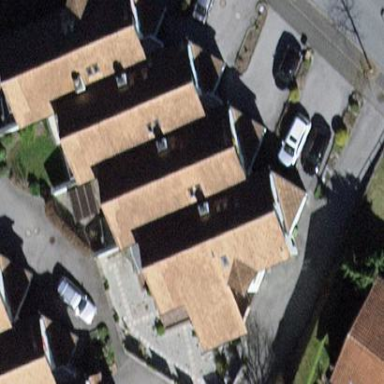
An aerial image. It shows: Semi-detached house.